【题型】解答题　【知识点】平面几何　【难度】medium
$\triangle ABC$的顶点$A,B$分别在矩形$CDEF$的边$DE,EF$上运动，且$CD=\sqrt{3}$，$DE=1$，$\angle ACB=\frac{\pi}{4}$，记$\angle ACD=\theta$，$\triangle ABC$的面积为$f(\theta)$。

\vspace{0.5em}
\noindent
（1）写出$f(\theta)$的解析式；

\vspace{0.5em}
\noindent
（2）求$f(\theta)$的最小值。
【解答】
\noindent
【答案】（1）$f\left( \theta \right) =\frac{\sqrt{6}}{4\cos \theta \cos \left( \frac{\pi}{4}-\theta \right)},\theta \in \left[ 0,\frac{\pi}{6} \right]$；

\vspace{0.5em}
\noindent
（2）$\sqrt{6}-\sqrt{3}$。

\vspace{0.5em}
\noindent
【分析】（1）根据锐角三角函数的定义算出$AC=\frac{\sqrt{3}}{\cos \theta}$，$BC=\frac{1}{\cos \left( \frac{\pi}{4}-\theta \right)}$，然后根据三角形的面积公式求出$\triangle ABC$的面积$S=\frac{\sqrt{6}}{4\cos \theta \cos \left( \frac{\pi}{4}-\theta \right)}$，再求出$\angle ECD=\frac{\pi}{6}$，可得$\theta \in \left[ 0,\frac{\pi}{6} \right]$，即可得到$f\left( \theta \right)$的解析式；

\vspace{0.5em}
\noindent
（2）根据两角和与差的三角函数公式化简得$f\left( \theta \right) =\frac{\sqrt{3}}{1+\cos 2\theta +\sin 2\theta}=\frac{\sqrt{3}}{1+\sqrt{2}\sin \left( 2\theta +\frac{\pi}{4} \right)}$，利用正弦函数的性质求出分母的最大值，进而可得$f\left( \theta \right)$的最小值。

\vspace{0.5em}
\noindent
【解答】解：（1）在$Rt\triangle ADC$中，$AC=\frac{CD}{\cos \angle ACD}=\frac{\sqrt{3}}{\cos \theta}$，

\vspace{0.5em}
\noindent
在$Rt\triangle BCF$中，$\angle BCF=\frac{\pi}{2}-\angle ACB-\theta=\frac{\pi}{4}-\theta$，可得$BC=\frac{CF}{\cos \angle BCF}=\frac{1}{\cos \left( \frac{\pi}{4}-\theta \right)}$，

\vspace{0.5em}
\noindent
所以$\triangle ABC$的面积$S=\frac{1}{2}AC\cdot BC\sin \frac{\pi}{4}=\frac{\sqrt{2}}{4}\times \frac{\sqrt{3}}{\cos \theta \cos \left( \frac{\pi}{4}-\theta \right)}=\frac{\sqrt{6}}{4\cos \theta \cos \left( \frac{\pi}{4}-\theta \right)}$，

\vspace{0.5em}
\noindent
连接$CE$，$Rt\triangle CDE$中，$\tan \angle ECD=\frac{DE}{CD}=\frac{\sqrt{3}}{3}$，可得$\angle ECD=\frac{\pi}{6}$，所以$\theta \in \left[ 0,\frac{\pi}{6} \right]$，

\vspace{0.5em}
\noindent
可得$f\left( \theta \right) =\frac{\sqrt{6}}{4\cos \theta \cos \left( \frac{\pi}{4}-\theta \right)},\theta \in \left[ 0,\frac{\pi}{6} \right]$。

\vspace{1em}
\noindent
（2）由（1）得$f\left( \theta \right) =\frac{\sqrt{6}}{4\cos \theta \cos \left( \frac{\pi}{4}-\theta \right)}=\frac{\sqrt{6}}{4}\times \frac{1}{\cos \theta \left( \frac{\sqrt{2}}{2}\cos \theta +\frac{\sqrt{2}}{2}\sin \theta \right)}$

\vspace{0.5em}
\noindent
$=\frac{\sqrt{3}}{2\cos ^2\theta +2\sin \theta \cos \theta}=\frac{\sqrt{3}}{1+\cos 2\theta +\sin 2\theta}$，

\vspace{0.5em}
\noindent
因为$y=\cos 2\theta +\sin 2\theta=\sqrt{2}\sin \left( 2\theta +\frac{\pi}{4} \right)$，当$\theta =\frac{\pi}{8}$时，有最大值$\sqrt{2}$，

\vspace{0.5em}
\noindent
所以$f\left( \theta \right) =\frac{\sqrt{3}}{1+\cos 2\theta +\sin 2\theta}$存在最小值$f\left( \frac{\pi}{8} \right) =\frac{\sqrt{3}}{1+\sqrt{2}}=\sqrt{6}-\sqrt{3}$。

\vspace{1em}
\noindent
【点评】本题主要考查锐角三角函数的定义、两角和与差的三角函数公式、正弦函数的性质等知识，考查了计算能力、逻辑推理能力，属于中档题。
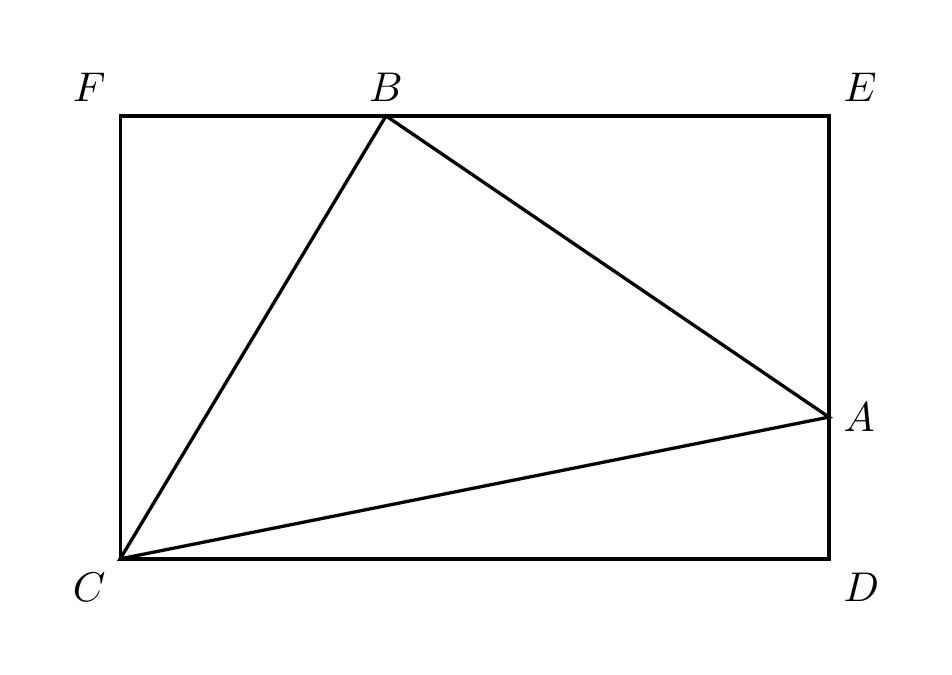